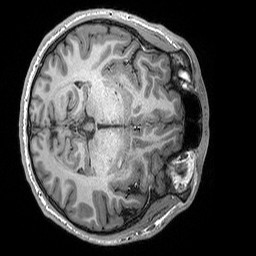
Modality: T1w
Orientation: axial
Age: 20
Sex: male
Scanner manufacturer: siemens
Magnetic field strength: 3 T
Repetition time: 2.3 s
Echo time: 0.00298 s